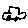
Label: car